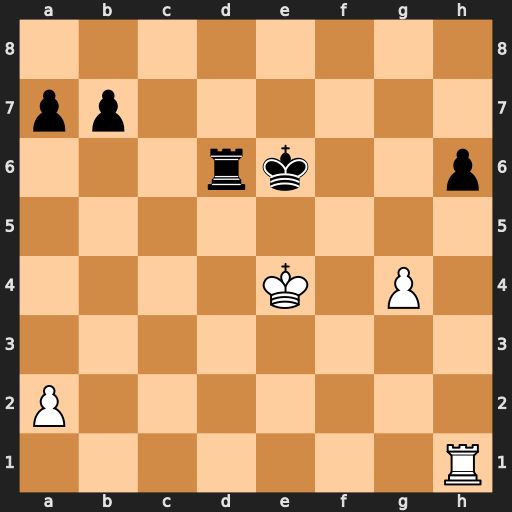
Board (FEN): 8/pp6/3rk2p/8/4K1P1/8/P7/7R
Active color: w
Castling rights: -
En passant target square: -
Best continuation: Rxh6+ Ke7 Rxd6 Kxd6 Kf5